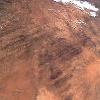
Label: land